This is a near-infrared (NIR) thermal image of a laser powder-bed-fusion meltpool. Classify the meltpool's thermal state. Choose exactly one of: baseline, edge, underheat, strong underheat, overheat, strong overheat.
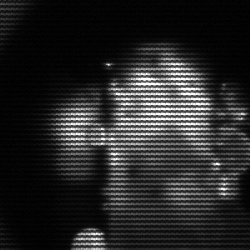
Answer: strong underheat